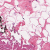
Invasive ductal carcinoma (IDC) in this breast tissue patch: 0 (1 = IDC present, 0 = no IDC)